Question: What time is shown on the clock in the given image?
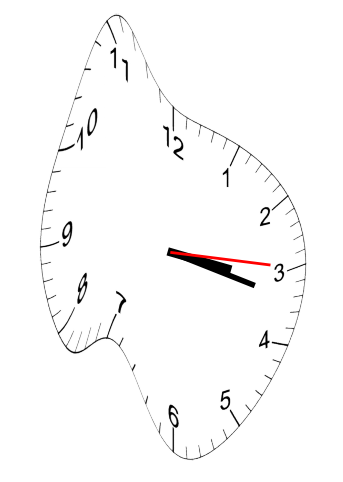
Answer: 03:17:15